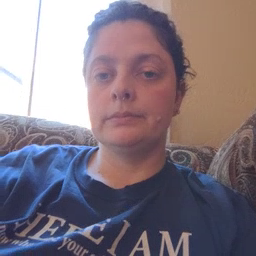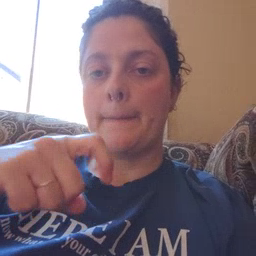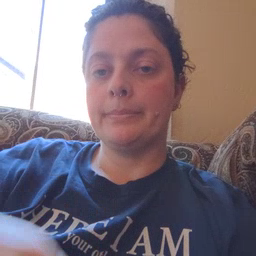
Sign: time